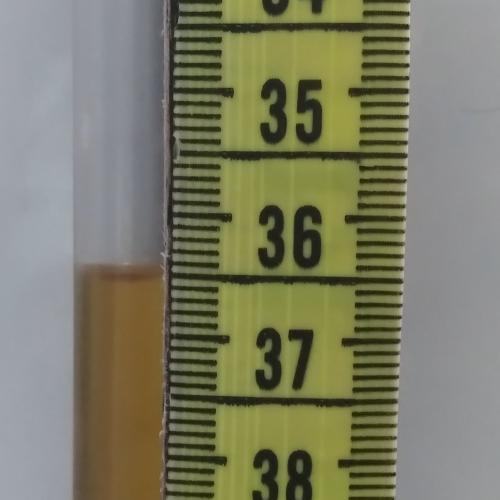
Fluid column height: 36.5 cm